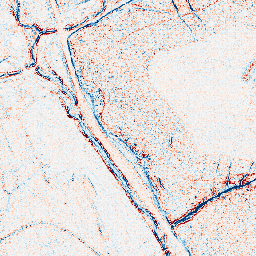
Category: edge_preserving
Decomposition family: anisotropic_diffusion
Decomposition parameters: iterations: 5
kappa: 30
gamma: 0.05
Upsampling method: area
Upsampling parameters: scale: 4
Upsampling scale: 4